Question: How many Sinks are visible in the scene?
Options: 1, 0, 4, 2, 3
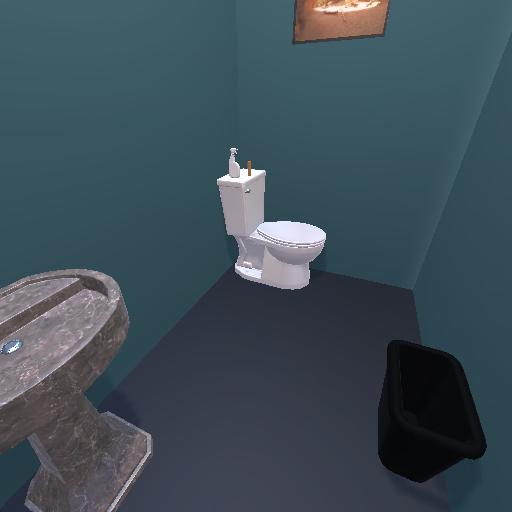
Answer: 1